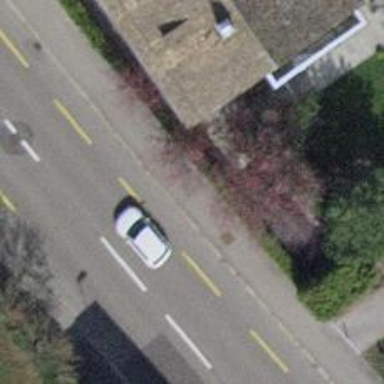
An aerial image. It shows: Sidewalk.